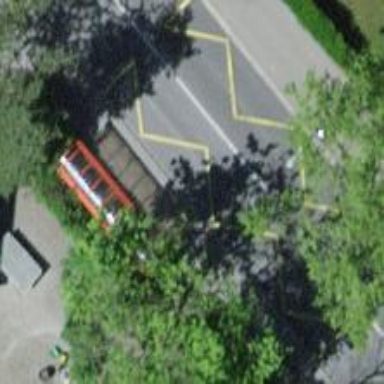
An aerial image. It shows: Bus stop with platform for public transport.